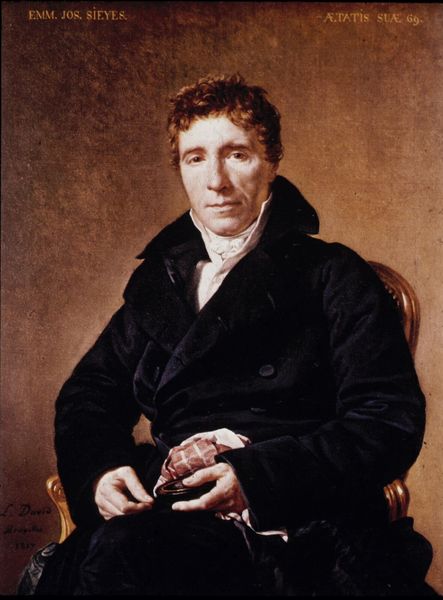
Titel: Portrait d'Emmanuel-Joseph Sieyès
Künstler: Jacques Louis David
Standort: Cambridge (Massachusetts)
Institution: Fogg Art Museum
Schlagwörter: blau, gemälde, hand, mann, weiß, gelb, sitzen, braun, frankreich, frisur, grau, hell, hintergrund, licht, mund, nase, schwarz, stirn, stuhl, blick, rot, tuch, rock, blond, hemd, wand, augen, blass, gesicht, kragen, samt, bildnis, halskrause, hände, portrait, porträt, rückenlehne, signatur, öl, gold, haare, mantel, sessel, sitzend, klassizismus, person, frontal, kinn, knopf, lippen, locken, ohren, renaissance, deutschland, schrift, lehne, ernst, brauen, halstuch, goya, morgenmantel, deutsch, knöpfe, dreiviertelprofil, dose, lehnstuhl, text, buchstaben, beschriftung, worte, stehkragen, beutel, krause, sitzfigur, taschentuch, schoss, armlehnen, rasiert, schwart, bleich, kurzhaarfrisur, handschrift, beschreibung, schlafrock, tabak, atatis, tschentuch, sietzen, dhände, hna, sieyes, menstel